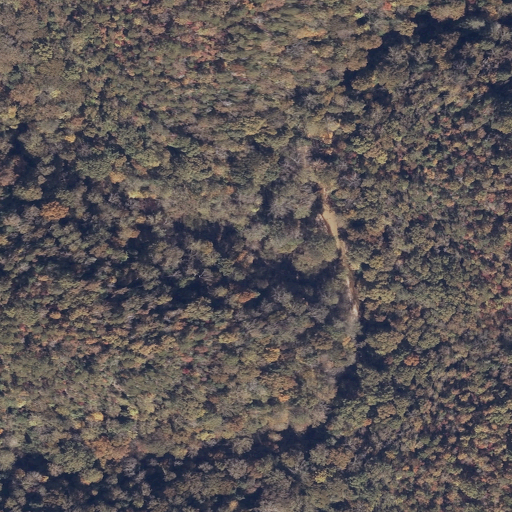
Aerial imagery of valley in Alabama named Quillan Canyon containing deciduous forest, evergreen forest, woody wetlands, and mixed forest